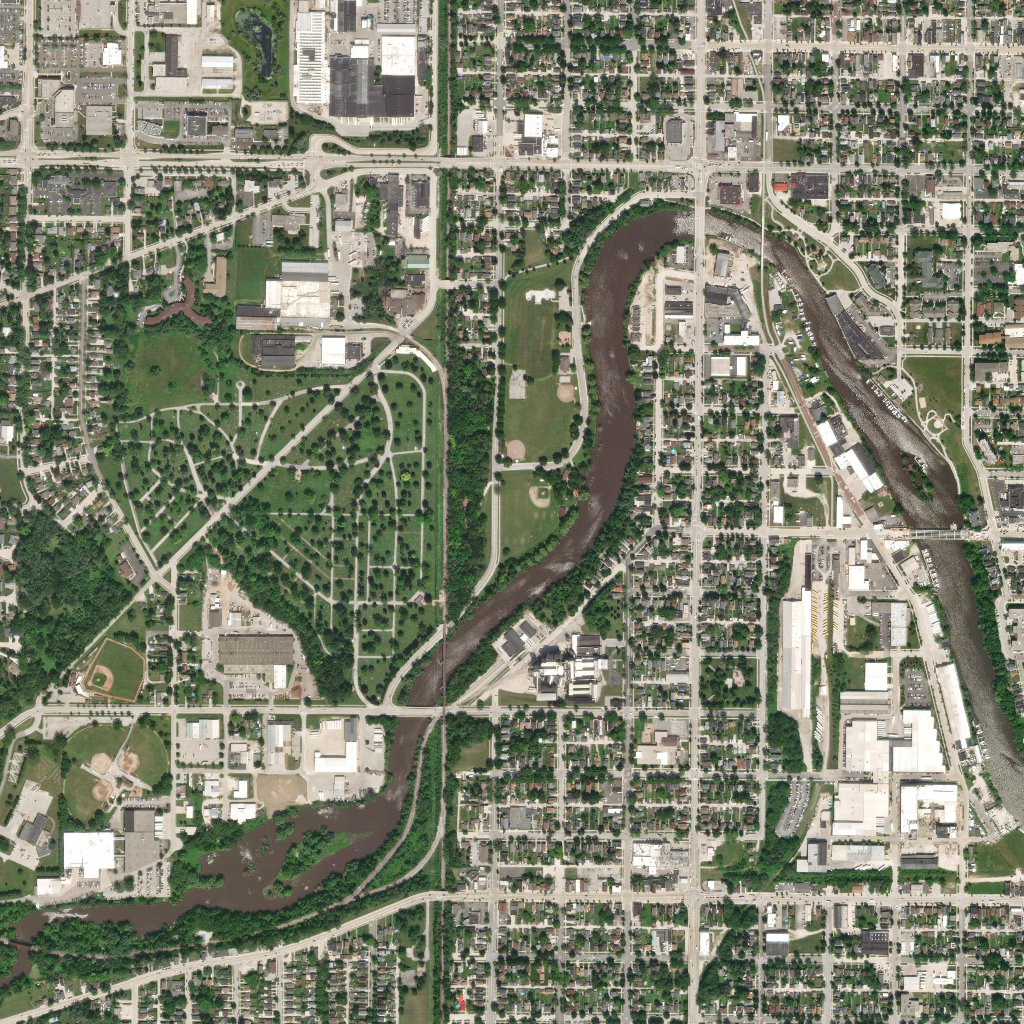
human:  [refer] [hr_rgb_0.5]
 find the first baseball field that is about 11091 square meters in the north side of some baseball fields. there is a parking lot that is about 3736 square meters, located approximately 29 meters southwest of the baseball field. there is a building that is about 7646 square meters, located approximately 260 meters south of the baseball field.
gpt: <box>[[7, 62, 15, 69, 0]]</box>